Fundus camera: canon
Shooting center: optic_disc
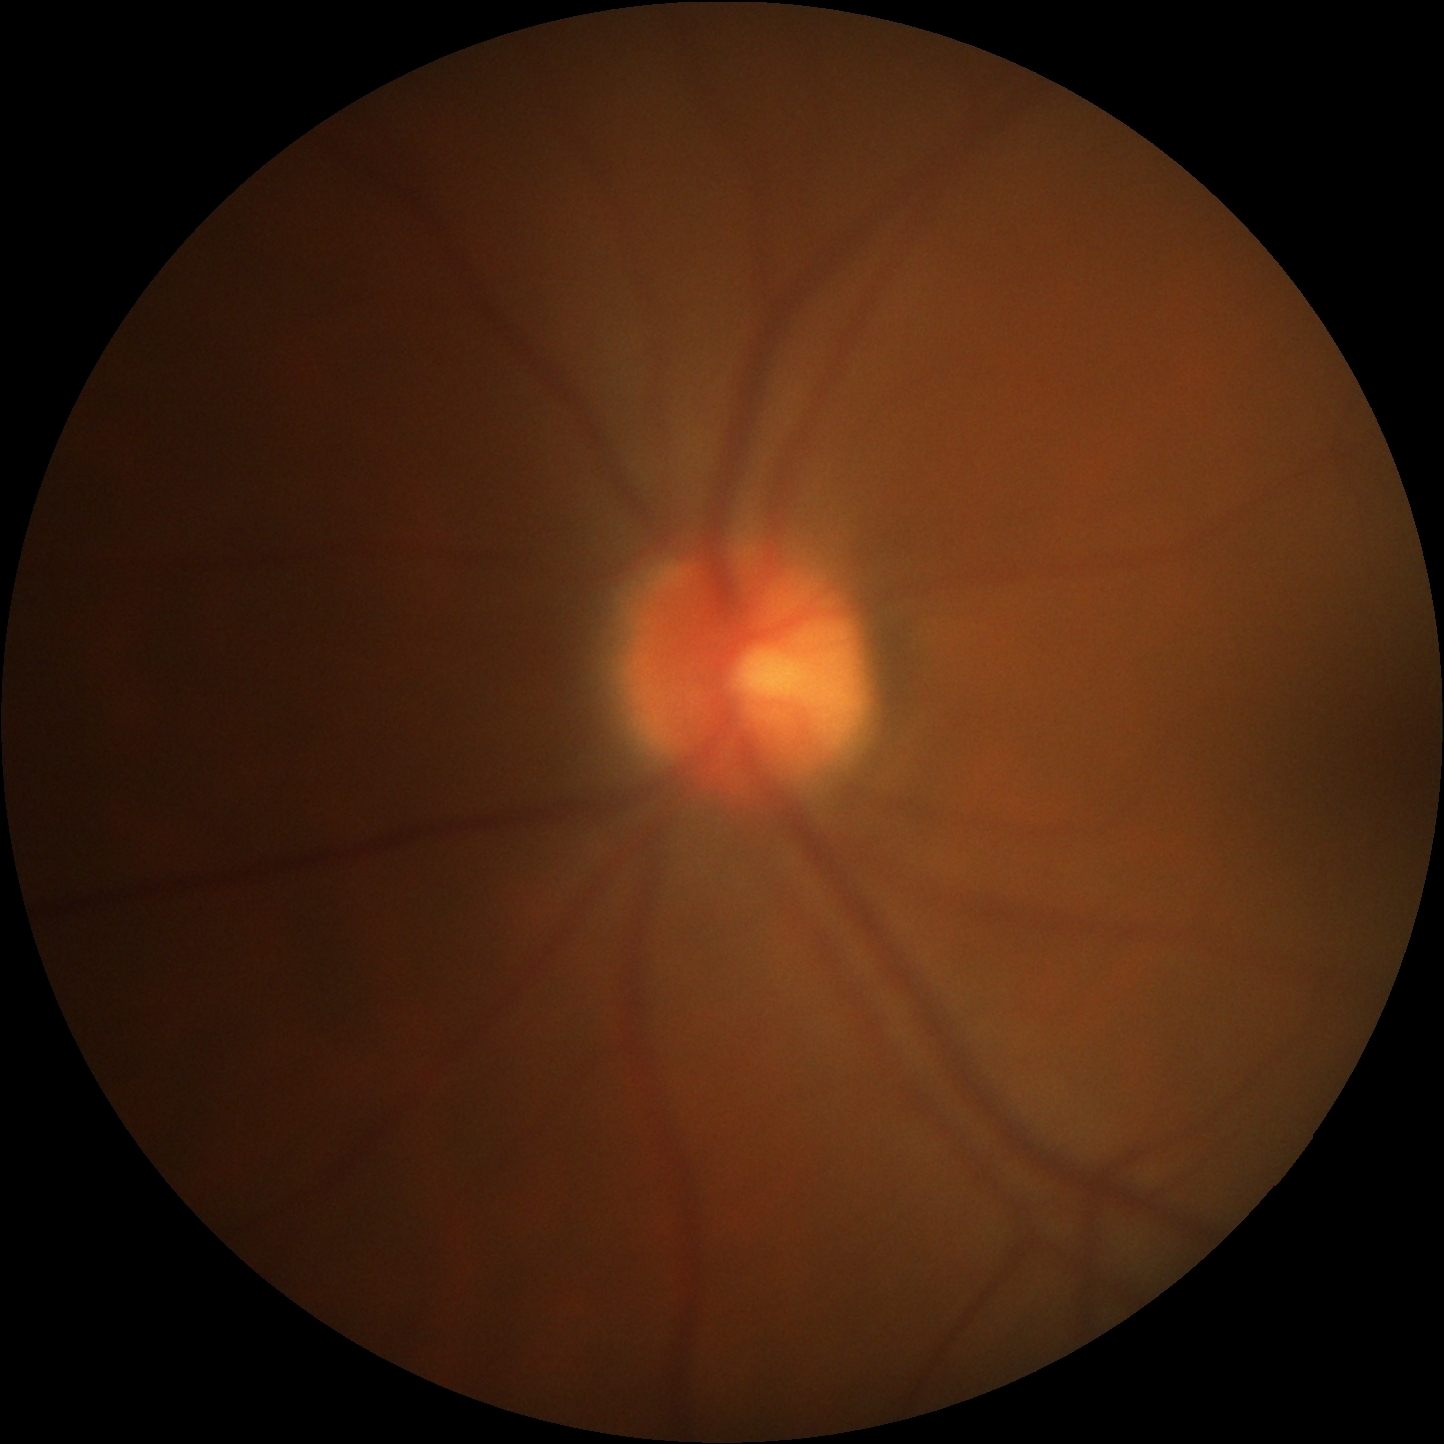
Pathologic myopia: no
Patchy retinal atrophy: absent
Retinal detachment: absent